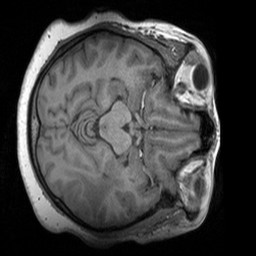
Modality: T1w
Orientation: axial
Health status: ill
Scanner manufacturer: siemens
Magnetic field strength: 3 T
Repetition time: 1.7 s
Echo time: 0.00254 s